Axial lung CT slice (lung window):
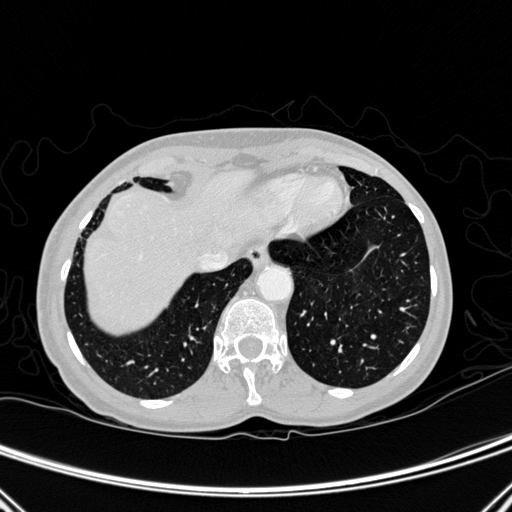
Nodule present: no